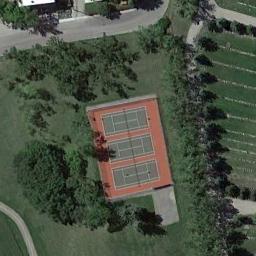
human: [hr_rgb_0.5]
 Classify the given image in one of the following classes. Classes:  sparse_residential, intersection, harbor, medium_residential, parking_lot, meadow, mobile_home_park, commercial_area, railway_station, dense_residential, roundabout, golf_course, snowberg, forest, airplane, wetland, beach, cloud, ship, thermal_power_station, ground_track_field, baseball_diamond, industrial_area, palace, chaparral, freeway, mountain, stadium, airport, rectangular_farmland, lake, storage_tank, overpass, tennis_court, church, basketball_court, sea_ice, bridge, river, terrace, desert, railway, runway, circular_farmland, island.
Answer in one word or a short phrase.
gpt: tennis_court